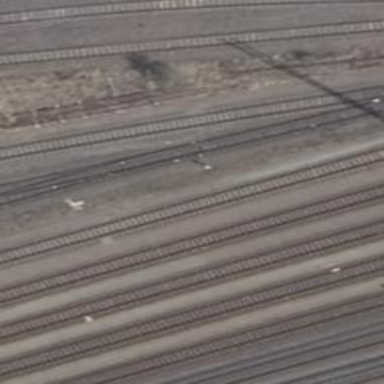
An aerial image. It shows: Railway switch.